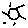
Label: sun